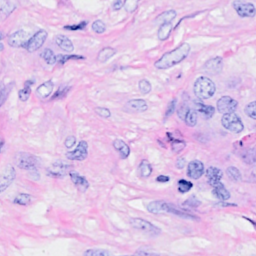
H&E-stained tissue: Breast